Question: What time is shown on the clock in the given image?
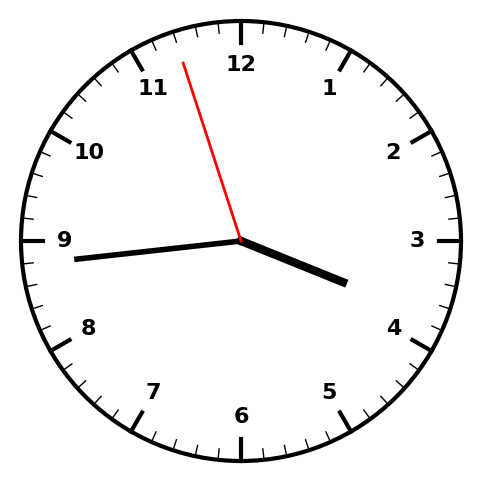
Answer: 03:43:57